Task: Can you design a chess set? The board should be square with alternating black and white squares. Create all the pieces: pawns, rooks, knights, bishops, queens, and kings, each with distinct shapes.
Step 2376:
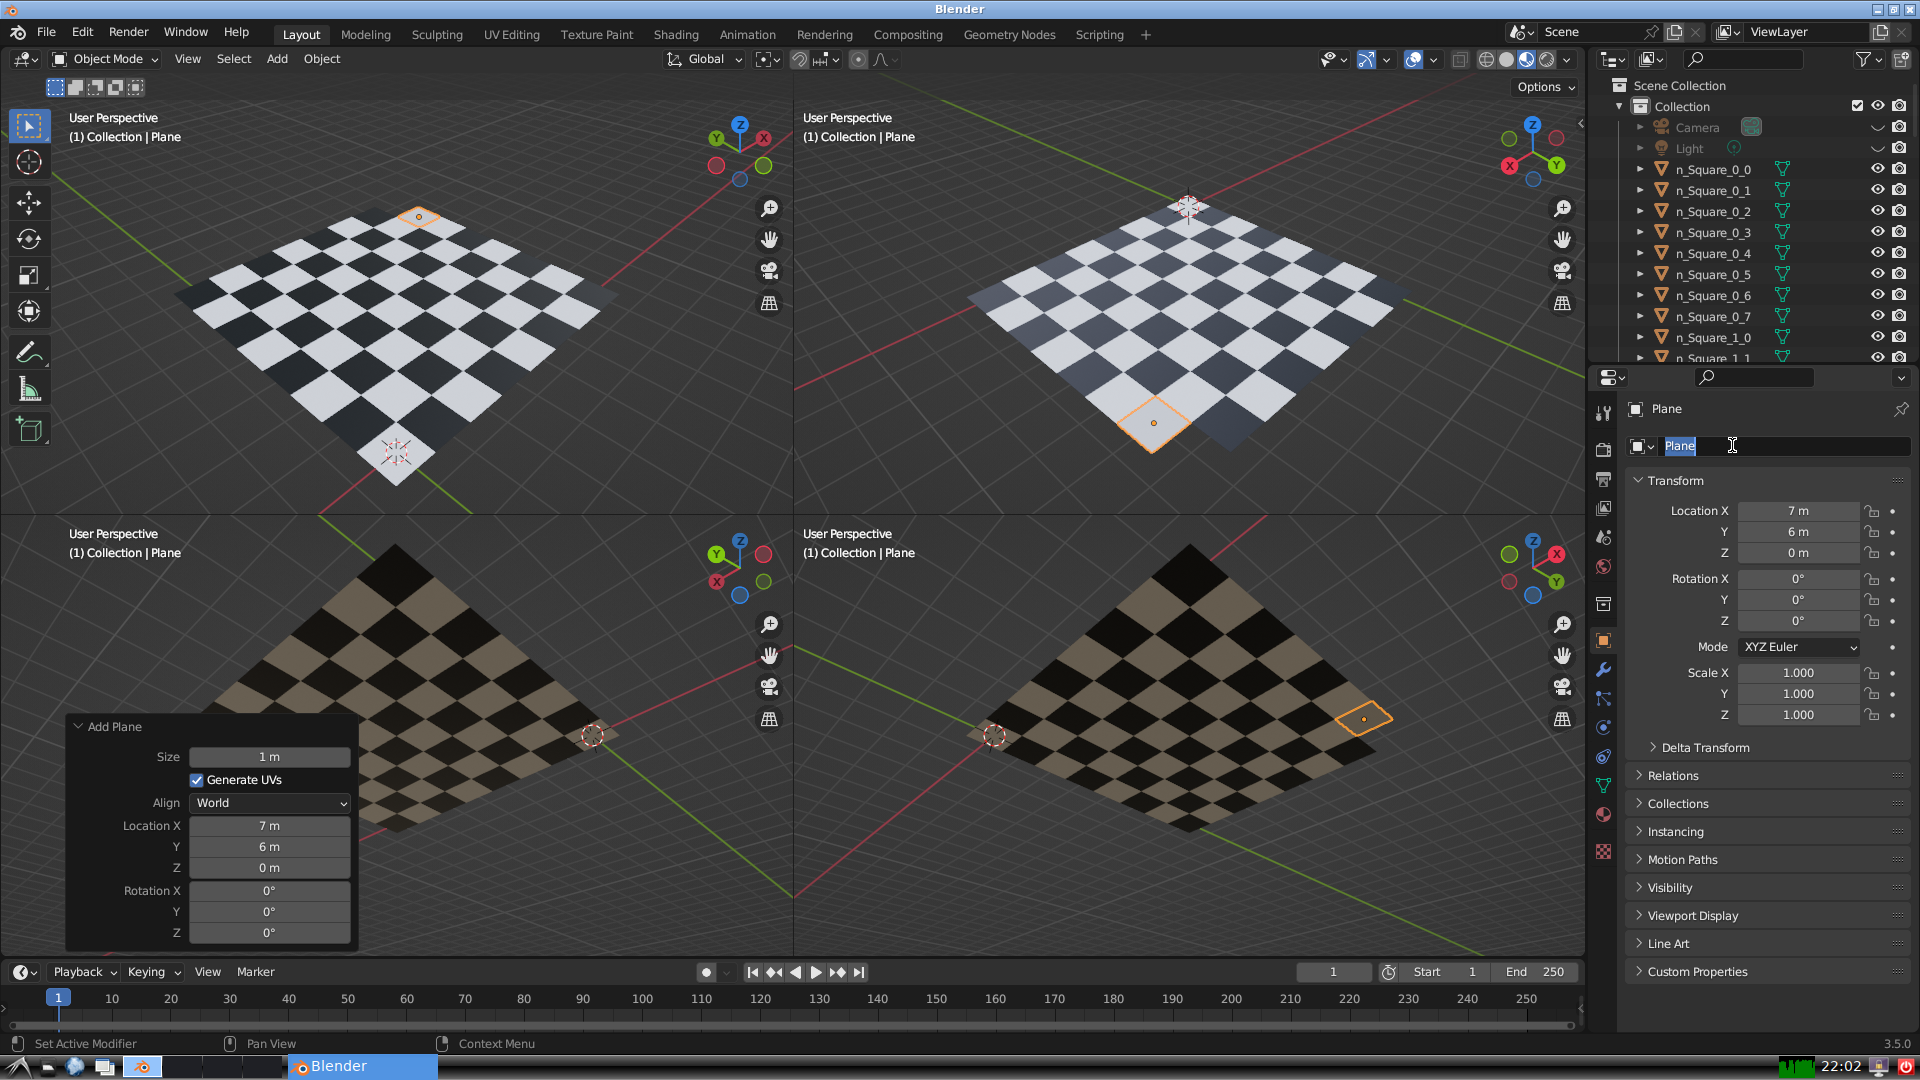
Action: input_text: n_Square_7_6